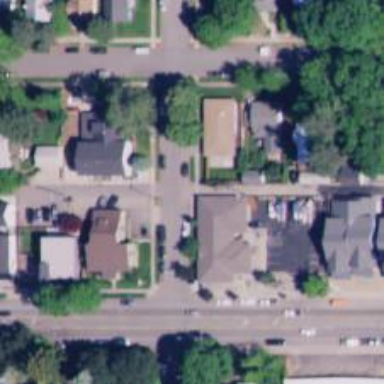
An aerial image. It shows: Alleyway designated as service road.